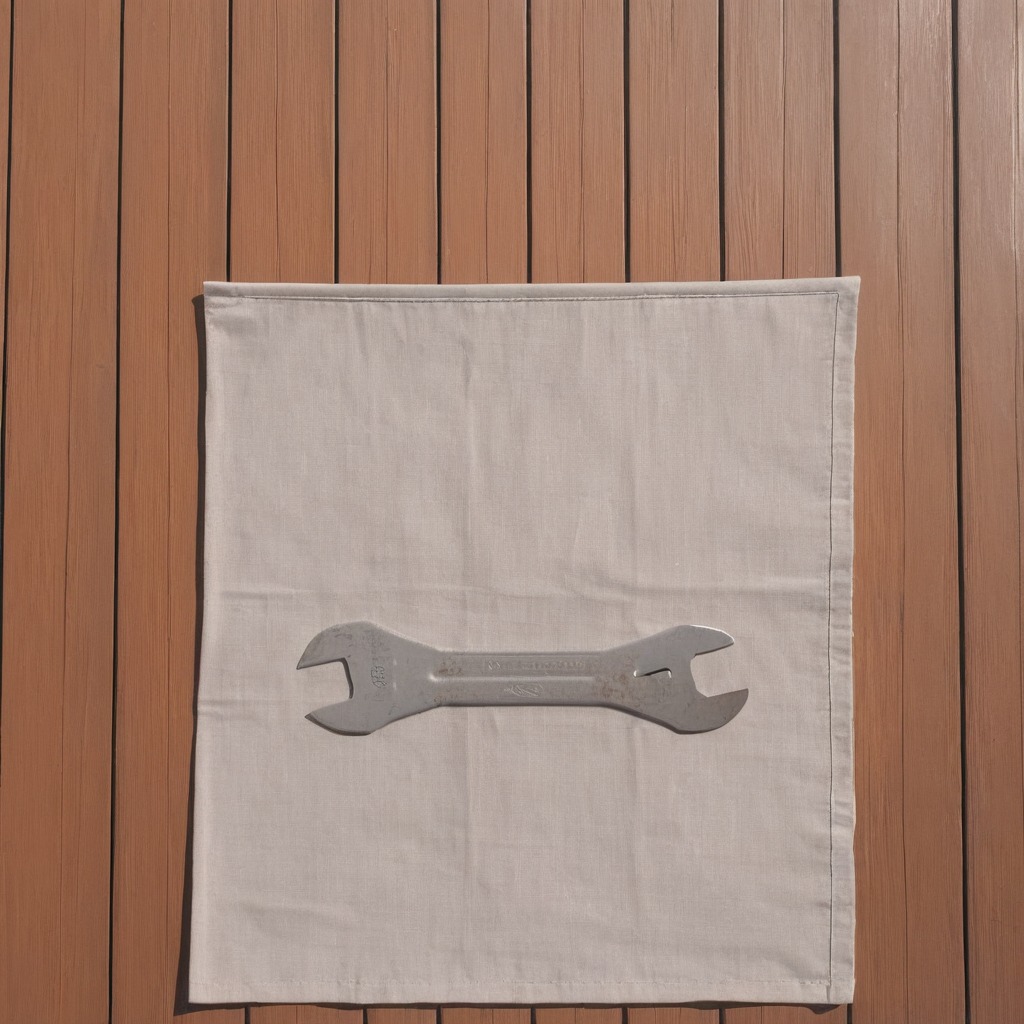
An wrench is lying on a wooden table in an outdoor workshop during daytime bright natural light soft shadows worn but beneath the cloth.